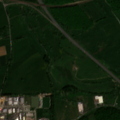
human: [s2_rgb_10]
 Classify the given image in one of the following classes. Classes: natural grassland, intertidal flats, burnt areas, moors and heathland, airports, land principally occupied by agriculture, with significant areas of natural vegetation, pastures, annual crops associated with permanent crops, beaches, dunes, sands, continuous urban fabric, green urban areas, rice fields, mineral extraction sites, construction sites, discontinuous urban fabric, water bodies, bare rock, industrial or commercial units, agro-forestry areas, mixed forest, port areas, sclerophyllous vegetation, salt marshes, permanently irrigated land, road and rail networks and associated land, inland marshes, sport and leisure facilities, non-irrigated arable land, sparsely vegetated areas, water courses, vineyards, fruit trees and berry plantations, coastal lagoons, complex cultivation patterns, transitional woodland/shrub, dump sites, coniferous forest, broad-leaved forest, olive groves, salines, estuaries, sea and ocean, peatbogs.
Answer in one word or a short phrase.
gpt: discontinuous urban fabric, industrial or commercial units, pastures, broad-leaved forest